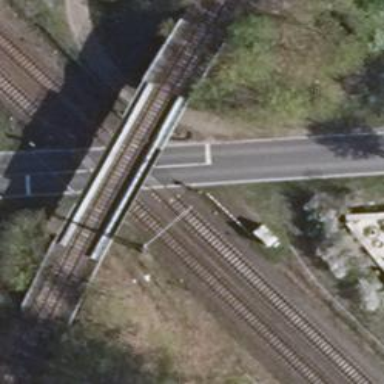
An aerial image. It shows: Level crossing along the railway.